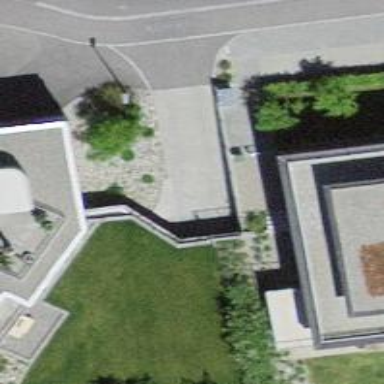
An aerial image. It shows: Parking entrance.